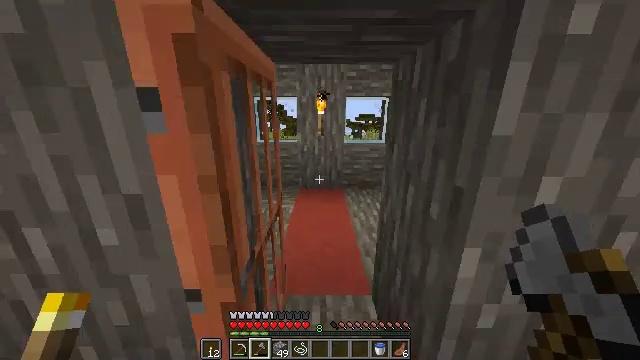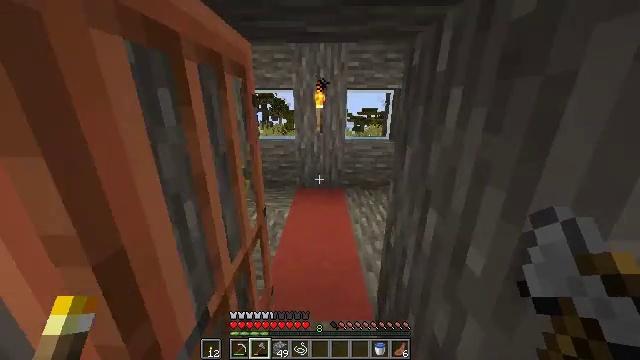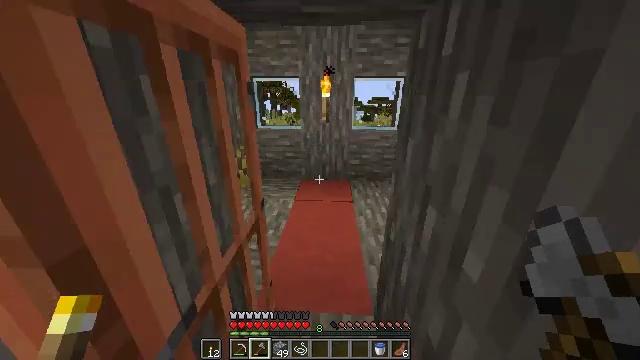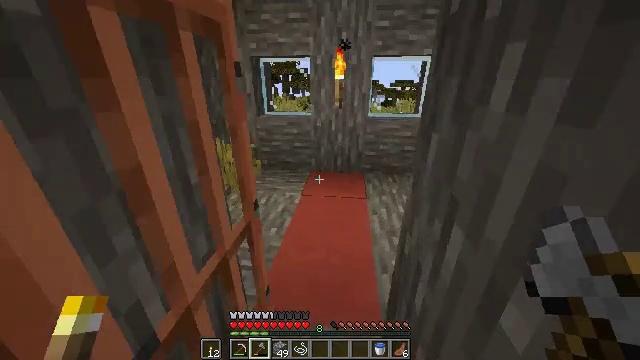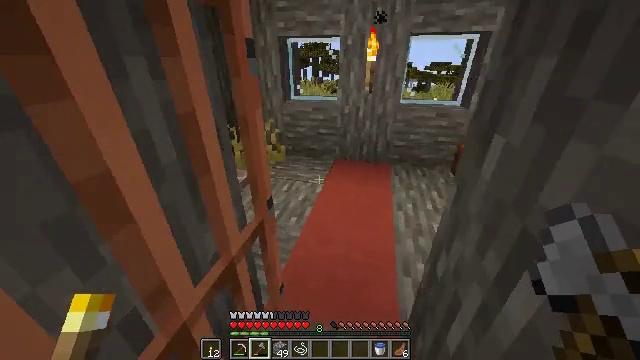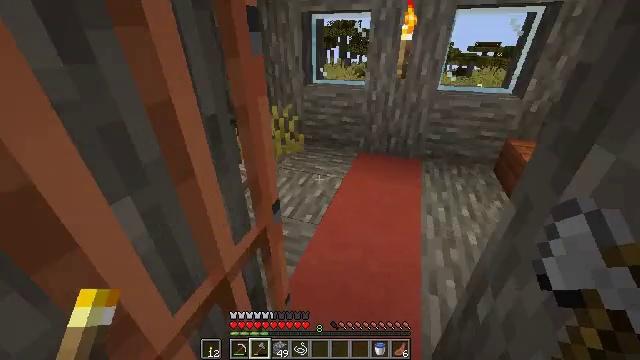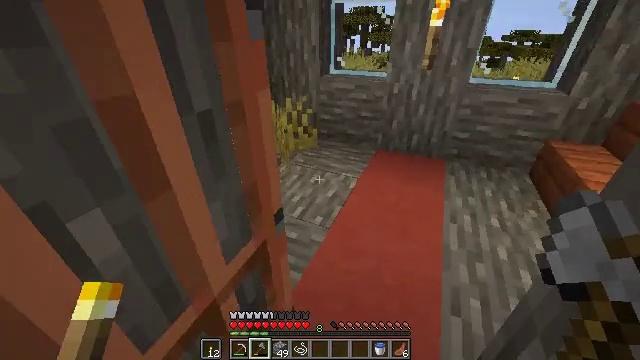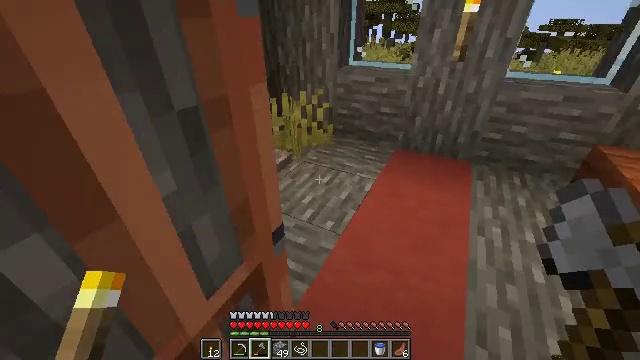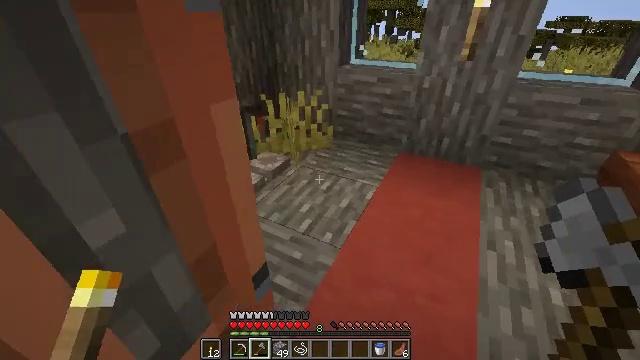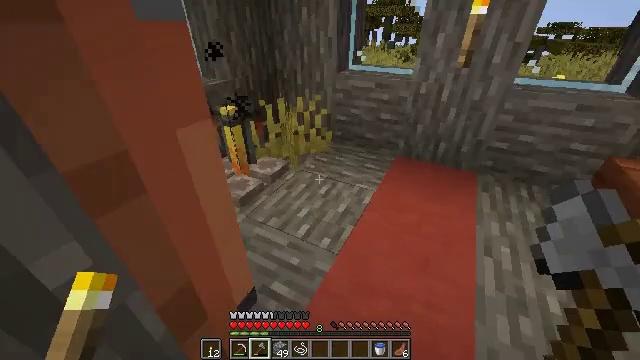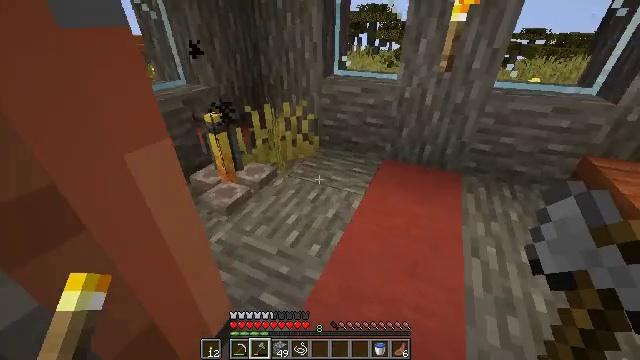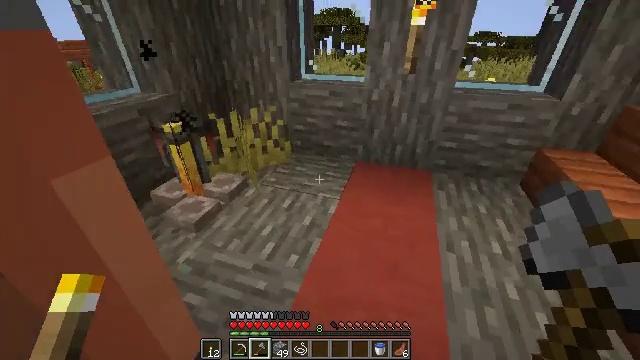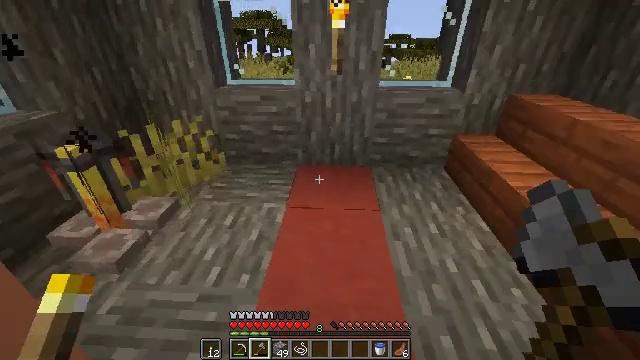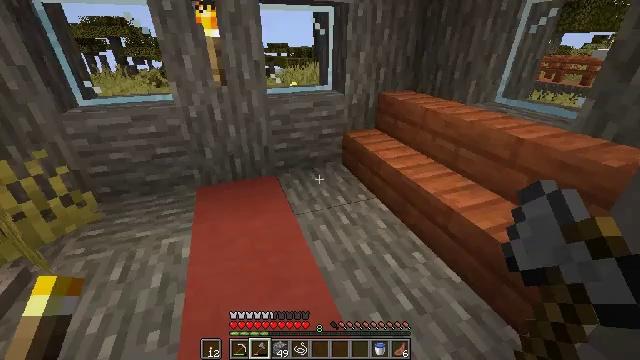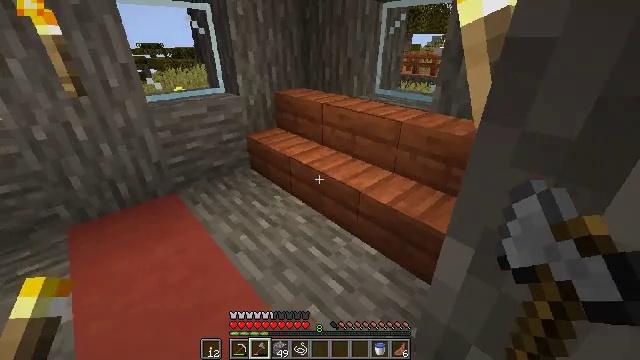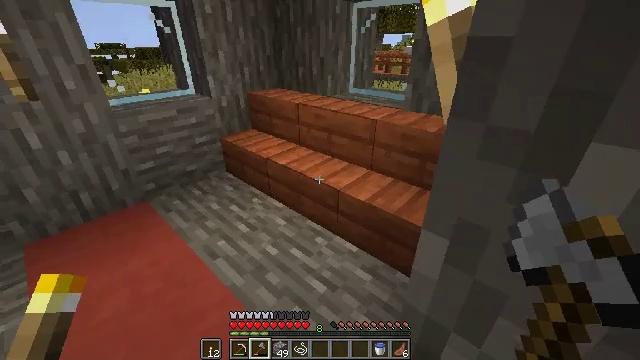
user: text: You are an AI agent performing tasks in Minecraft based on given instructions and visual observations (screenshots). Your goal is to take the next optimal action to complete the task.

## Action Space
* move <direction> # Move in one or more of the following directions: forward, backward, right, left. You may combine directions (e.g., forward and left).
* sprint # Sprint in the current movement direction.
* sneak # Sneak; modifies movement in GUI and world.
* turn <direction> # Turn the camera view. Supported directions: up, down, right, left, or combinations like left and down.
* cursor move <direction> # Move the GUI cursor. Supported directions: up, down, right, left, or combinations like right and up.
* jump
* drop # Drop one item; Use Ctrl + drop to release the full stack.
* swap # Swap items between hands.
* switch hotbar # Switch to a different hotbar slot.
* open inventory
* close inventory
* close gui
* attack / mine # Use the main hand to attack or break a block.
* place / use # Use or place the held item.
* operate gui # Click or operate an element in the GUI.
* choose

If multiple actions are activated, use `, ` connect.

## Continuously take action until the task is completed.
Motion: motion action
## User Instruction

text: Gather some orange carpet for reuse.
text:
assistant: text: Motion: move forward and move right, sprint, turn down, attack / mine
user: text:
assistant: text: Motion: move forward and move right, sprint, turn left and down, attack / mine
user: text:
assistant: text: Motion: move forward and move right, sprint, turn left and down, attack / mine
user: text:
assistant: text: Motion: move forward and move right, turn left and down, attack / mine
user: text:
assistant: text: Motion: move forward and move right, turn left and down, attack / mine
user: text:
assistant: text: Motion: move forward, turn left and down, attack / mine
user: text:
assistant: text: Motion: move forward, turn left and down, attack / mine
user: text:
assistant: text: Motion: attack / mine
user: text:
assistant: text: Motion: attack / mine
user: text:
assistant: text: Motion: turn right, attack / mine
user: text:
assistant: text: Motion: turn right and up, attack / mine
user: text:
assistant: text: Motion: turn right and up, attack / mine
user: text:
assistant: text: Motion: turn right and up, attack / mine
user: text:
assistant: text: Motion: turn right, attack / mine
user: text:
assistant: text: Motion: turn right, attack / mine
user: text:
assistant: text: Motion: attack / mine
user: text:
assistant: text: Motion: attack / mine
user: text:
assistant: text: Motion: attack / mine
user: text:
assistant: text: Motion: attack / mine
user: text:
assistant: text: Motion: attack / mine
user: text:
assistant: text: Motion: attack / mine
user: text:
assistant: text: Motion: attack / mine
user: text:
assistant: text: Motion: turn right, attack / mine
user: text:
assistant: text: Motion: turn right and up, attack / mine
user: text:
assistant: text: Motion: turn right and up, attack / mine
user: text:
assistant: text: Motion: turn right and up, attack / mine
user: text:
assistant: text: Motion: turn right and up, attack / mine
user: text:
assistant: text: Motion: move forward, turn right, attack / mine
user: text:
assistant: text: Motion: move forward, attack / mine
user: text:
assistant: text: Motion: move forward, attack / mine